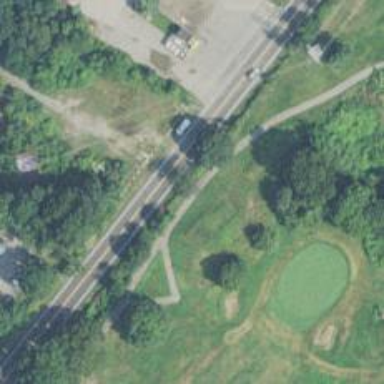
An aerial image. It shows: Path for both roads and golfers.